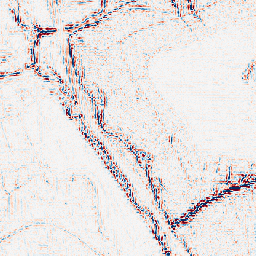
Category: wavelet
Decomposition family: wavelet_dwt
Decomposition parameters: wavelet: db2
level: 2
Upsampling method: quadratic
Upsampling parameters: scale: 8
Upsampling scale: 8